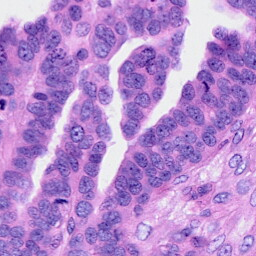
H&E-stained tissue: Ovarian